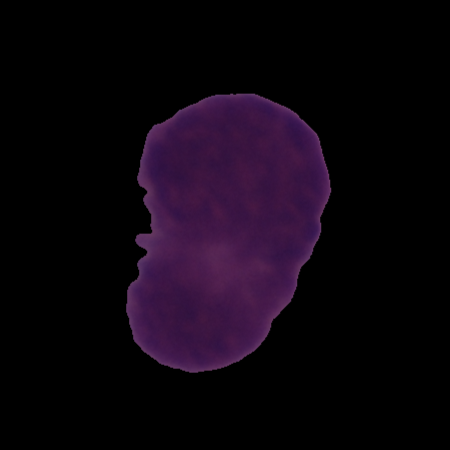
Label: healthy